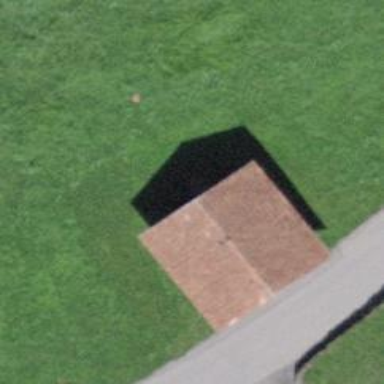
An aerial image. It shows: Barn.